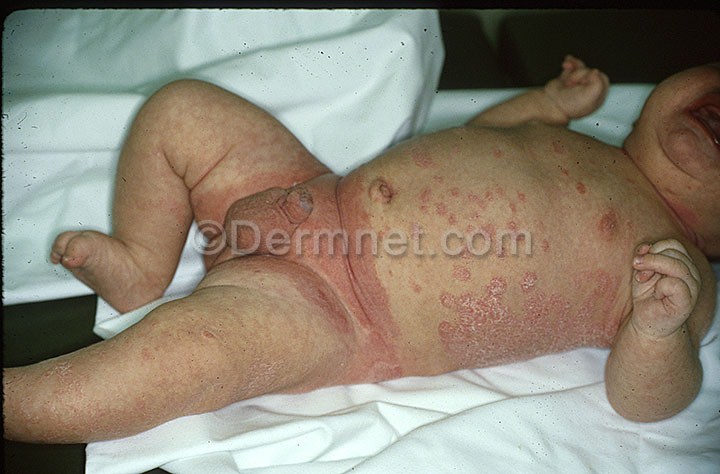
Disease: Psoriasis pictures Lichen Planus and related diseases